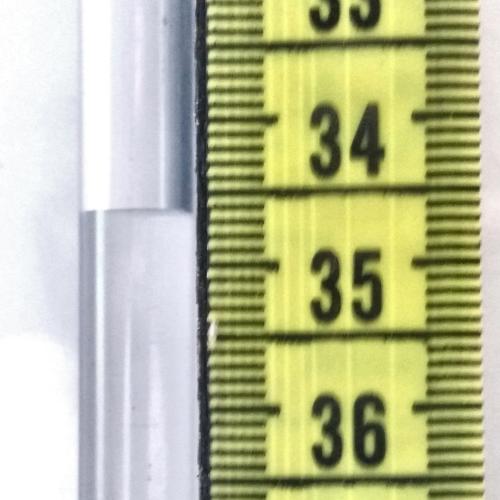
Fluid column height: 34.6 cm